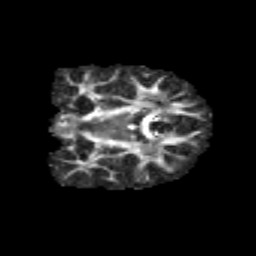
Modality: FA
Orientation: coronal
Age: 14
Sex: female
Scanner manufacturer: siemens
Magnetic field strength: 3 T
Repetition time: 3.8 s
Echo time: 0.07 s